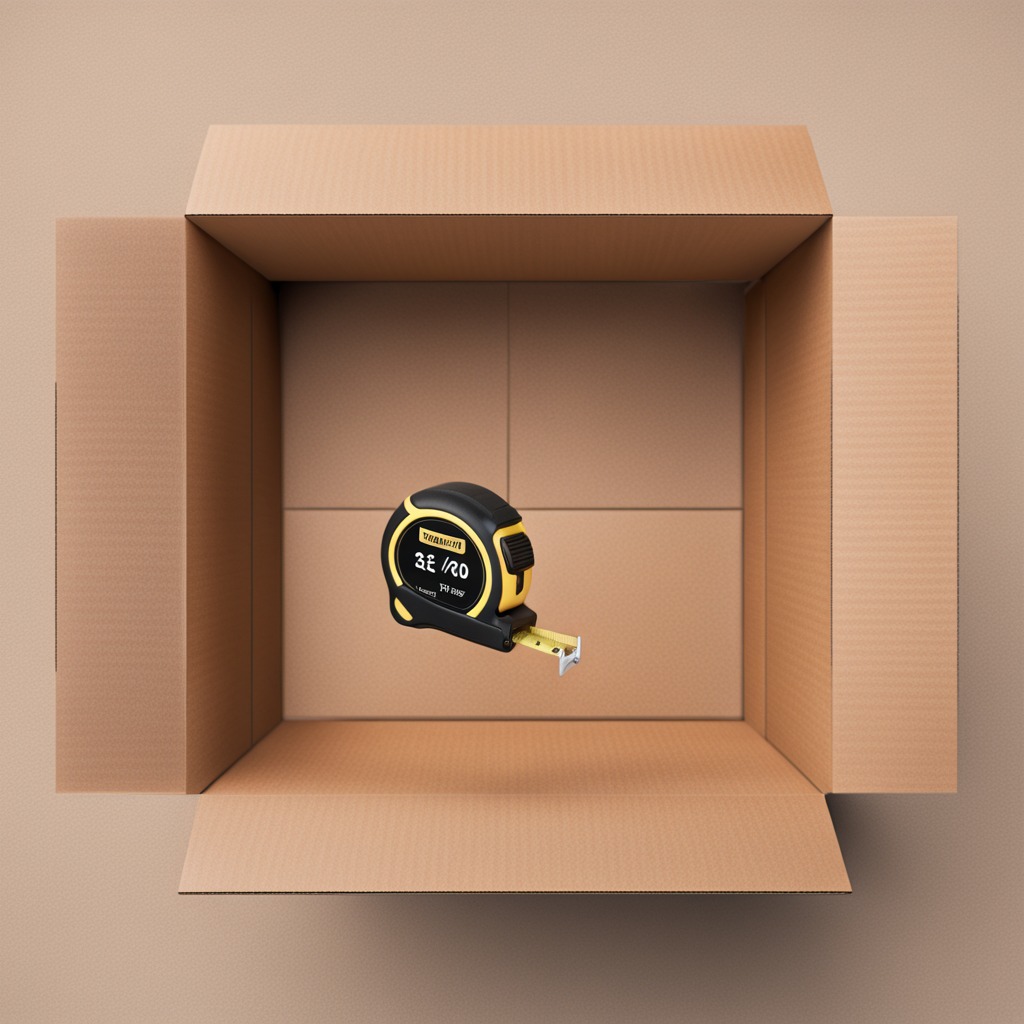
A measuring tape is lying on a clean dry cardboard box surface in an outdoor workshop during daytime bright natural light soft shadows slightly creased but